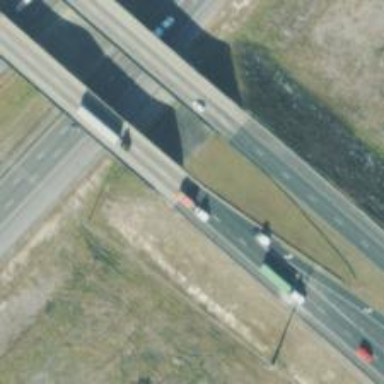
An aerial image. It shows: Bridge for trunk highway with expressway access.